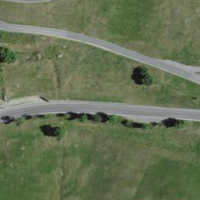
EUNIS habitat code: 26
Species observed at this site:
Centaurea scabiosa
Linaria cannabina
Bistorta officinalis